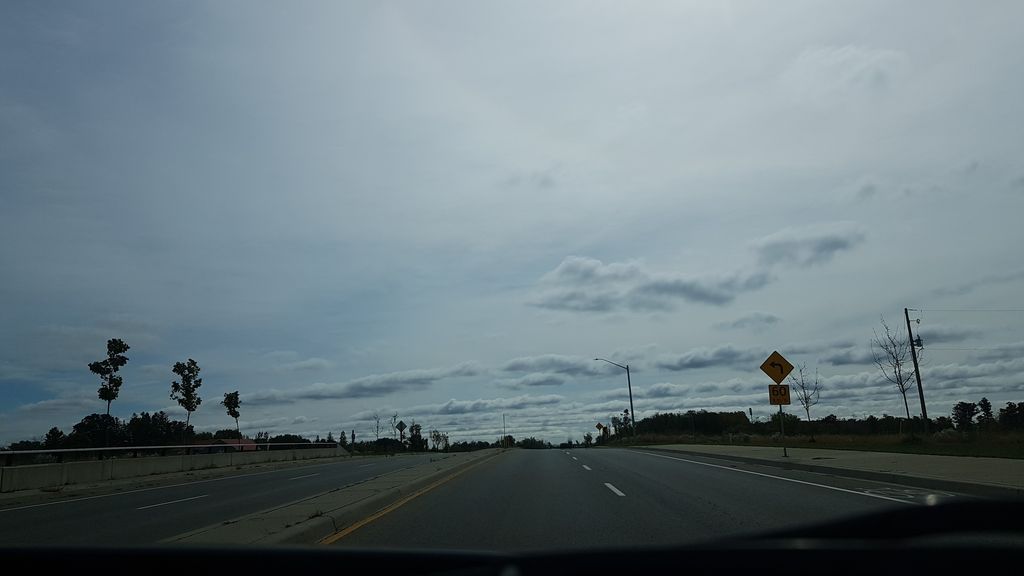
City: kitchener-waterloo